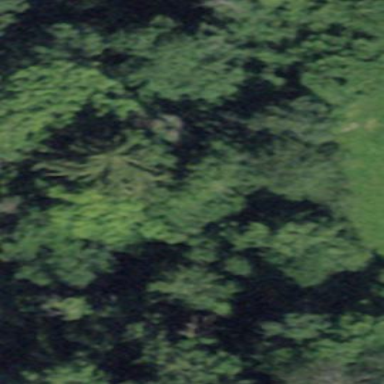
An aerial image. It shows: Forest area.